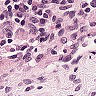
Metastatic tissue present: no